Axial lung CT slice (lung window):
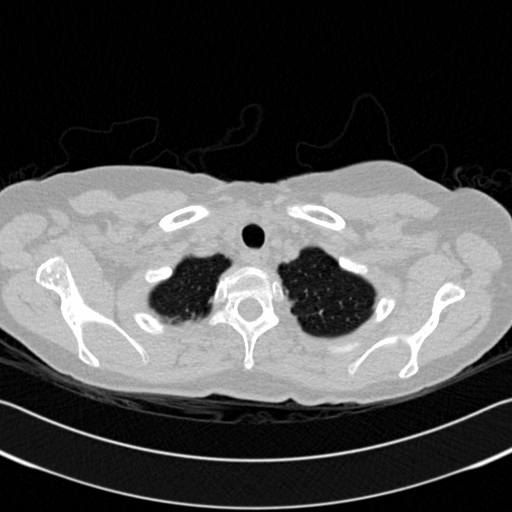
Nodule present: no